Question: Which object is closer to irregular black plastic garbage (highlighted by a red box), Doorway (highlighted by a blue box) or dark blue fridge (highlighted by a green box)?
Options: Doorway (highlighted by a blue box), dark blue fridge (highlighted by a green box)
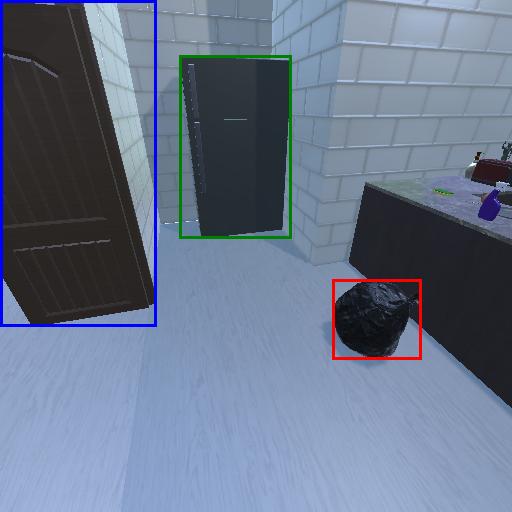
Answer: Doorway (highlighted by a blue box)